Question: I'm trying to implement the following "start screen" interface for my Windows Store App.

I've figured a Gridview would be the component to use.
How do i display different type of items in a GridView?
Is this a good approach:
'''
<GridView.ItemTemplate>
<DataTemplate>
<Grid>
<ContentControl Content="{Binding Converter={StaticResource local:ContentTypeToControlConverter}}" />
</Grid>
</DataTemplate>
</GridView.ItemTemplate>
'''
And Class
'''
public class ContentTypeToControlConverter : IValueConverter
{
public object Convert(object value, Type targetType, object parameter, string language)
{
if (value != null)
{
if (value is MenuItem)
{
return new MenuItemControl();
}
else if (value is RecentViewItem)
{
return new RecentItemControl();
}
}
return null;
}
public object ConvertBack(object value, Type targetType, object parameter, string language)
{
throw new NotImplementedException();
}
}
'''
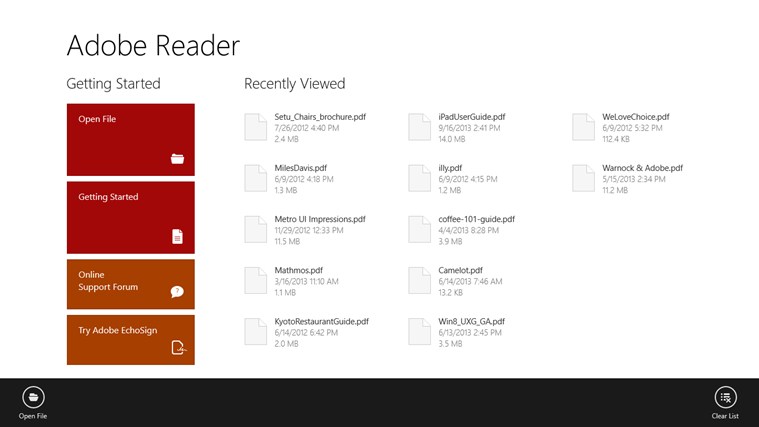
Answer: If you are targeting Windows 8.1 or higher - you could use the <URL> control. That way you can avoid having to specify groups of items for your 'GridView', but implementing a 'DataTemplateSelector' and setting it as a 'ItemTemplateSelector' property of the 'GridView' is the way to have items based on different templates.